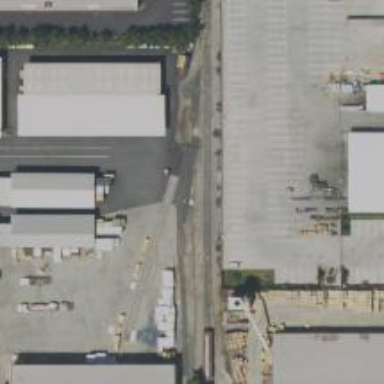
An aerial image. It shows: Rail spur service.